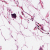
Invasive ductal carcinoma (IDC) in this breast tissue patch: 0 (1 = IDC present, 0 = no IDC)